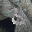
Label: 3